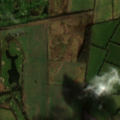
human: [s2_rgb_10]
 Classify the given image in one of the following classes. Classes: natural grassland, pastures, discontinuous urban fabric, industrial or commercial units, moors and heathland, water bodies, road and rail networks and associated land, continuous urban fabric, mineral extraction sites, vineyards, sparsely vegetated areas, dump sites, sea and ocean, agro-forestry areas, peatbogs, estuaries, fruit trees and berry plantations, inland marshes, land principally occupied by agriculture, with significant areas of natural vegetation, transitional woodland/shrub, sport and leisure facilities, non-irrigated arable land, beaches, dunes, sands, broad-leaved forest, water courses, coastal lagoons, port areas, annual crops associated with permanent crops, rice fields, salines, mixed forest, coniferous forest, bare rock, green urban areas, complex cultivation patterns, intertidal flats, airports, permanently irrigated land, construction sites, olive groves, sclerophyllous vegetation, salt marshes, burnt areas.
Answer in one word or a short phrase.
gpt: road and rail networks and associated land, sport and leisure facilities, non-irrigated arable land, pastures